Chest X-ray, AP view. Patient: 58 years old, sex M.
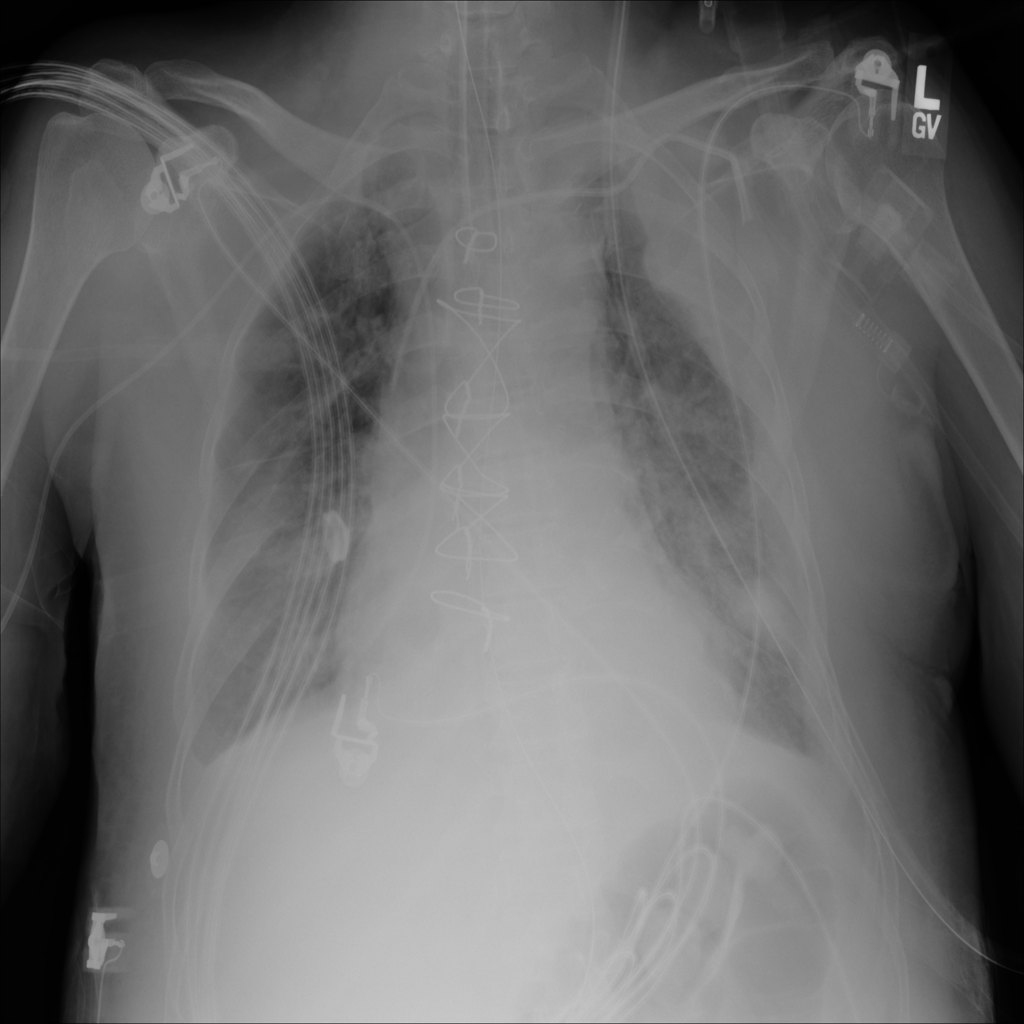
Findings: Infiltration, Mass